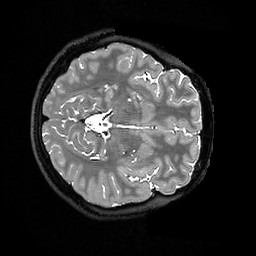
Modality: T2w
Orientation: axial
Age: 21
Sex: female
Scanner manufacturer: ge
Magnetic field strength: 3 T
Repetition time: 3.202 s
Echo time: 0.06683 s